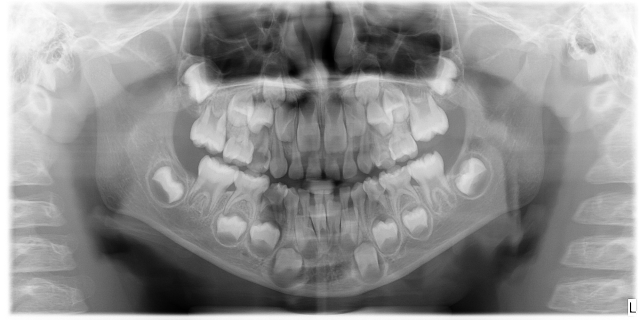
child